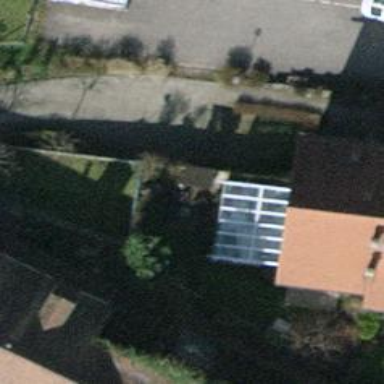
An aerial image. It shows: Detached building with tiled roof.